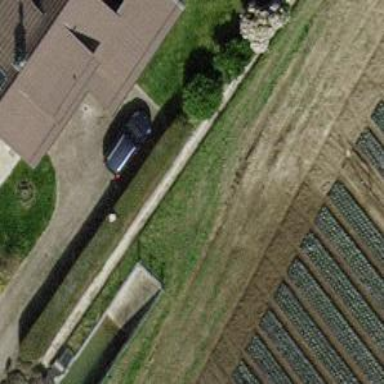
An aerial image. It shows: Driveway leading to service road.